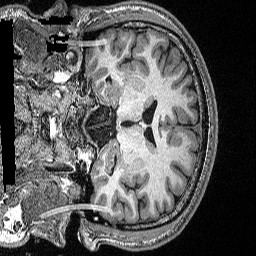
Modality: T1w
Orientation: coronal
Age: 23
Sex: male
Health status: ill
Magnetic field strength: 3 T
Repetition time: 2.53 s
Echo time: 0.00331 s